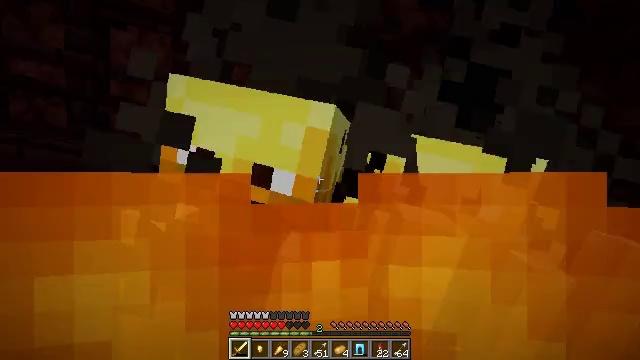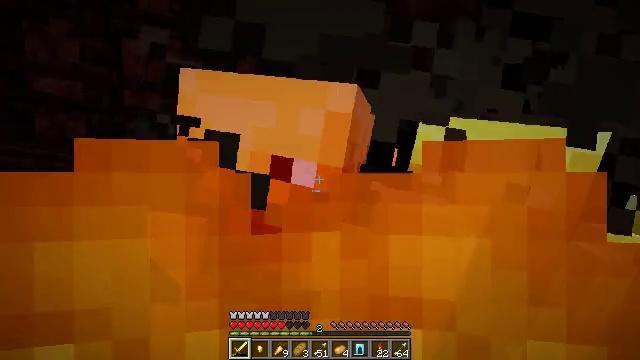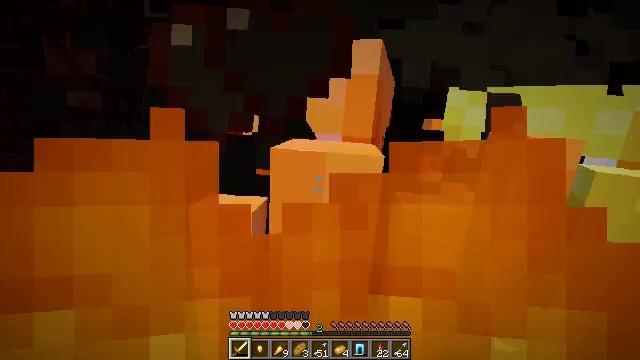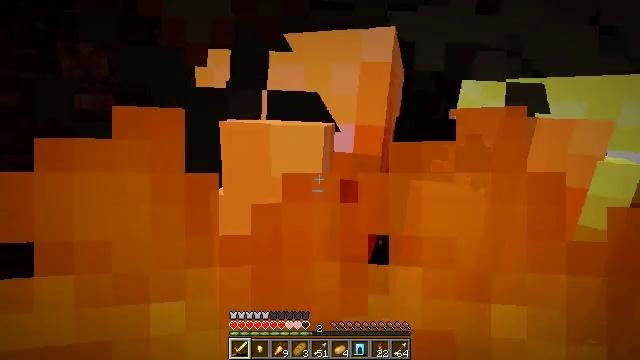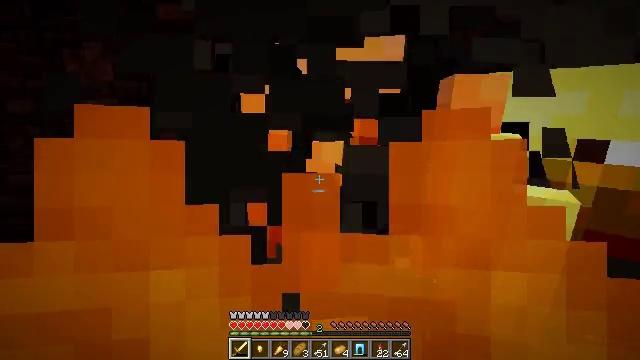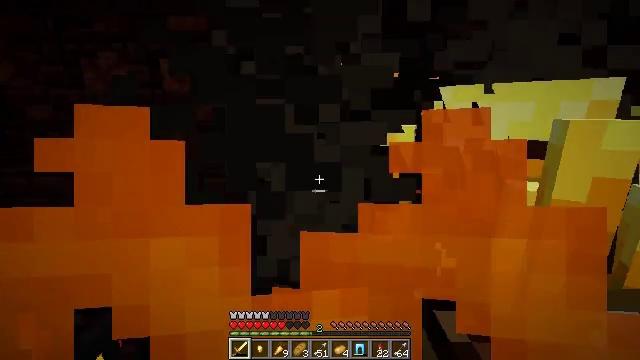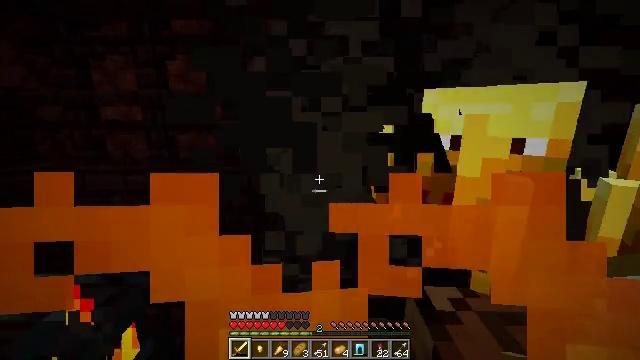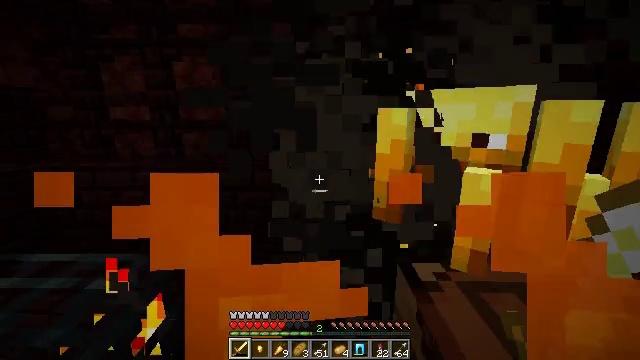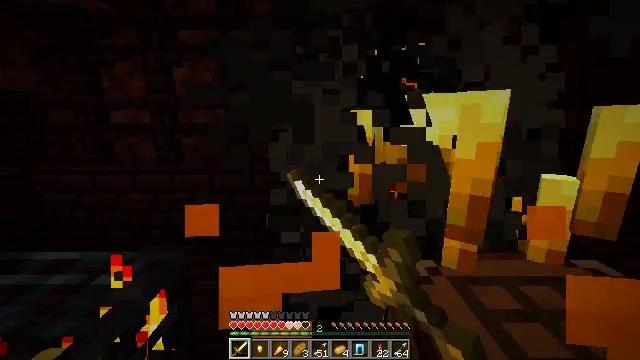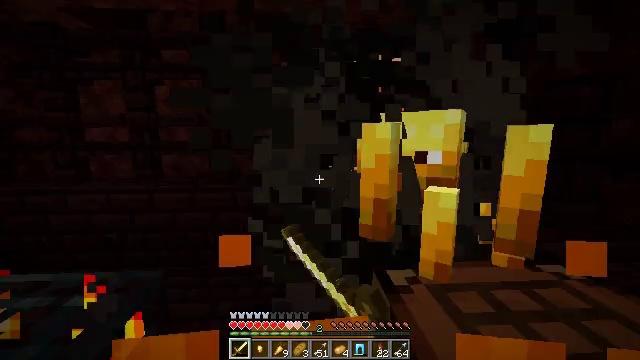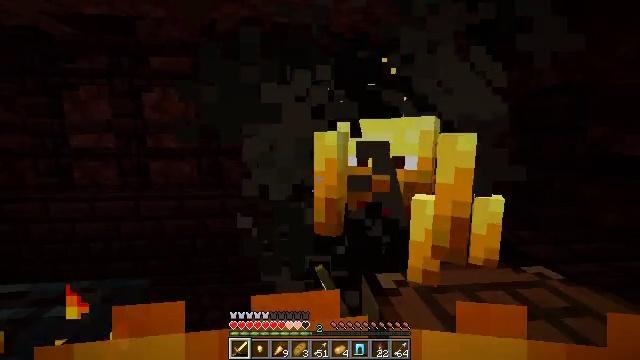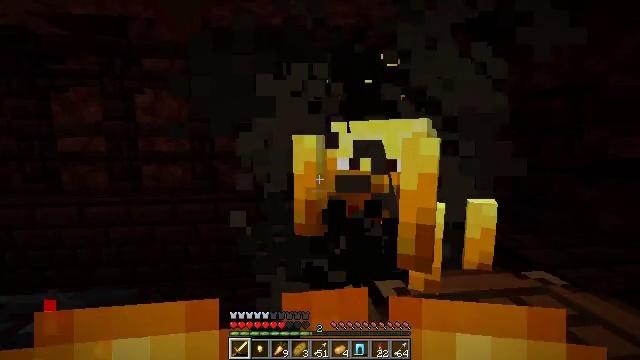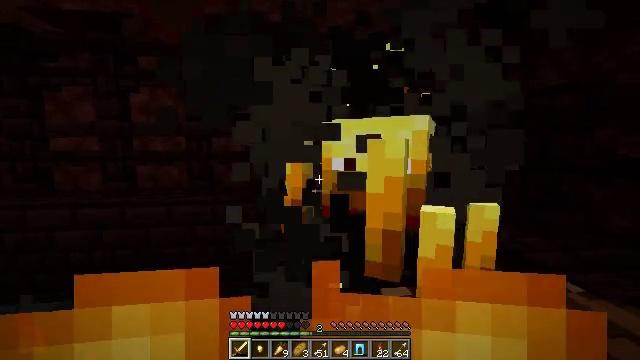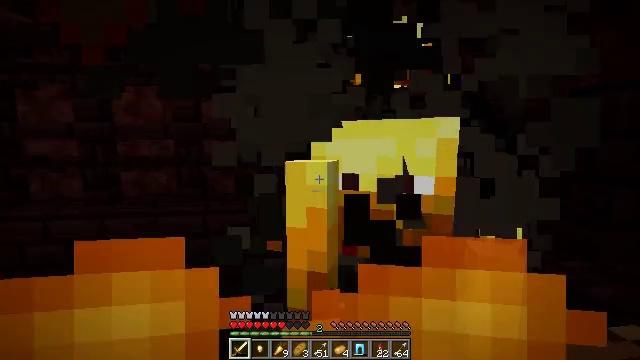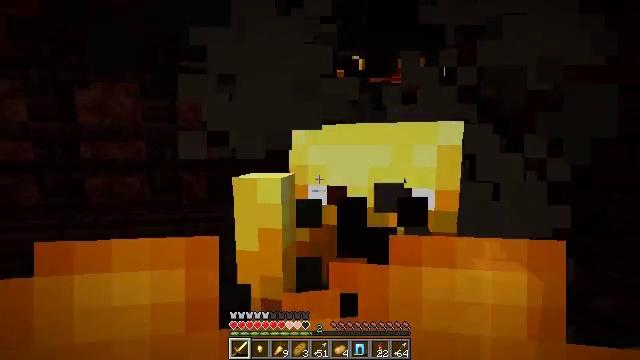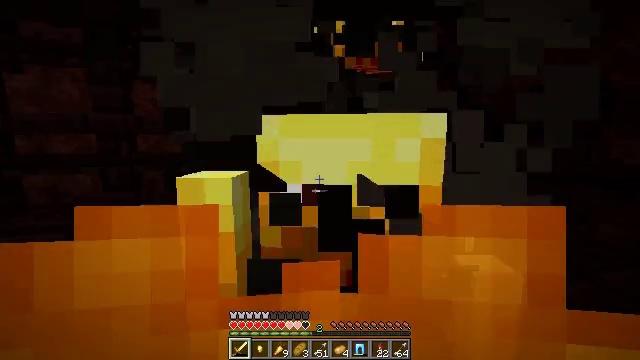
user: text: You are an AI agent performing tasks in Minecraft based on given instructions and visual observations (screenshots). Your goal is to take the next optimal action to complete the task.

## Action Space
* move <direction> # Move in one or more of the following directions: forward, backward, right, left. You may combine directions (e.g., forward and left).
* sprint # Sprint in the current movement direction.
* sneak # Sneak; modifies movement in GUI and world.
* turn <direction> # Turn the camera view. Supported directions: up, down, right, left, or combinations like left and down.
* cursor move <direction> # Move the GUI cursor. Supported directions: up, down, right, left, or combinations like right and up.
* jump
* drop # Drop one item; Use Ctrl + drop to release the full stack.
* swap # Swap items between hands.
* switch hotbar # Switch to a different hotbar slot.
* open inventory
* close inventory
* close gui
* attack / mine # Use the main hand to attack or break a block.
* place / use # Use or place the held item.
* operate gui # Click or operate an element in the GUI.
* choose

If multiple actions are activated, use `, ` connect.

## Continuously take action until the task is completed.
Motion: motion action
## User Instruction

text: Kill Nether mobs.
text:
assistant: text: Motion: turn left
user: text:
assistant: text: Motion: turn left and down
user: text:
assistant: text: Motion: turn left
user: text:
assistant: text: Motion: move back, turn left
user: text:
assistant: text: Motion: move back
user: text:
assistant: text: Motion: move back
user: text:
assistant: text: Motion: attack / mine
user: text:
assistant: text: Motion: attack / mine
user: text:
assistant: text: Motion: turn right and up, attack / mine
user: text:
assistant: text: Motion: turn right and up
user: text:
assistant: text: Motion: move forward, turn right
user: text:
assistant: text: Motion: move forward
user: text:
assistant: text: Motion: move forward
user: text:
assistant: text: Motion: move forward, turn right
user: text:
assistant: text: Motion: turn right and down
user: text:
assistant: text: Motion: turn right and down, attack / mine
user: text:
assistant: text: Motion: attack / mine
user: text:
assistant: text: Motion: attack / mine
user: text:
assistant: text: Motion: no_op
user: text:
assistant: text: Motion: no_op
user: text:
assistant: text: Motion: no_op